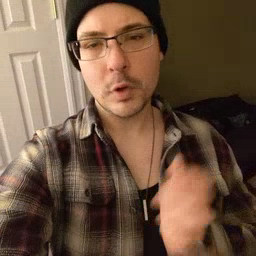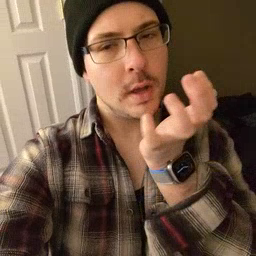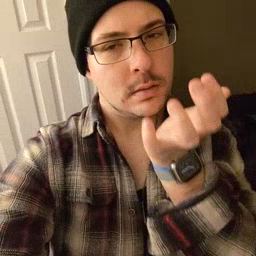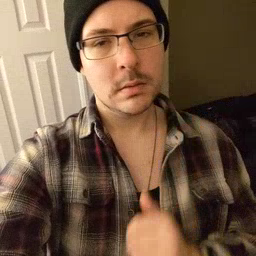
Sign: grass